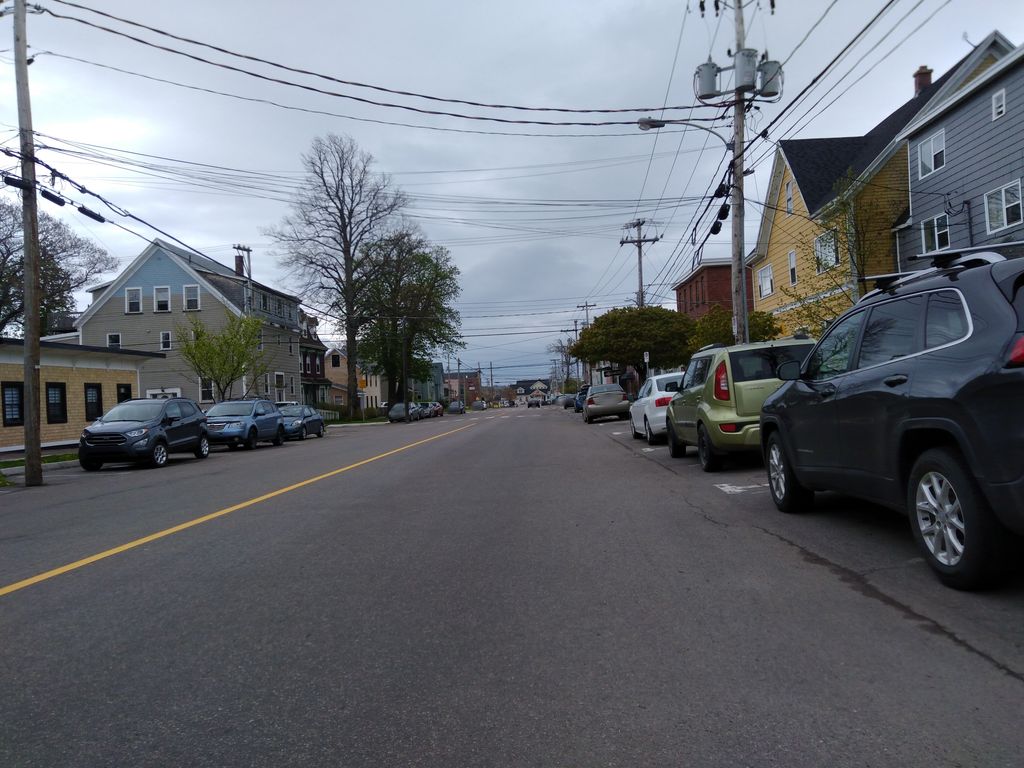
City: charlottetown